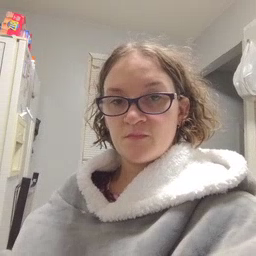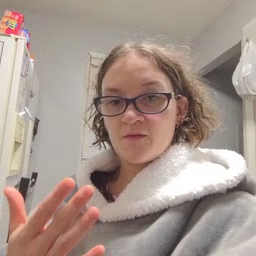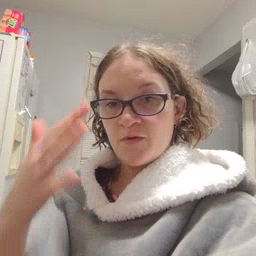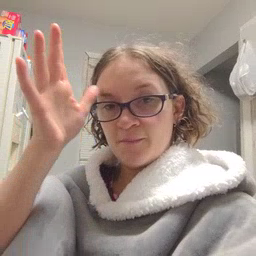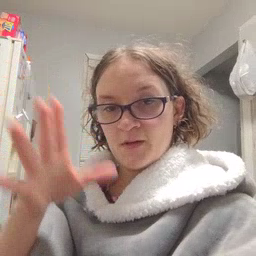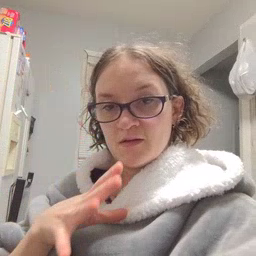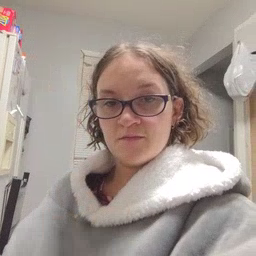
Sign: fireman